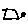
Label: square